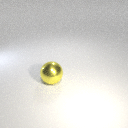
large yellow metal sphere